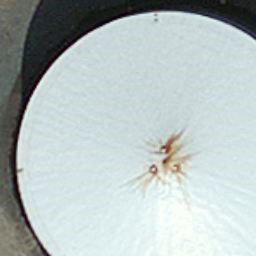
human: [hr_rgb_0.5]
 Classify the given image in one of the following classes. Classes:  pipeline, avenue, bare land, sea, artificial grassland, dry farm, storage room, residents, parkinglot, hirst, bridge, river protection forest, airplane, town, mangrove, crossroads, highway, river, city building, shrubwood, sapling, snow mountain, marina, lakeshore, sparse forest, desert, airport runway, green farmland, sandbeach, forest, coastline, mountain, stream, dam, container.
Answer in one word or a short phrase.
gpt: storage room